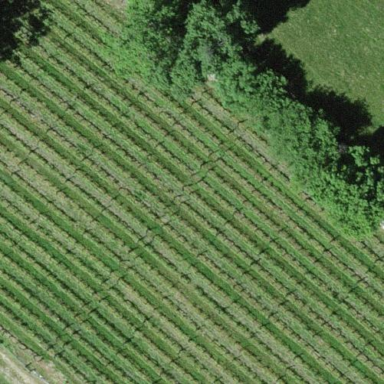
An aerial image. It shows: Vineyard.